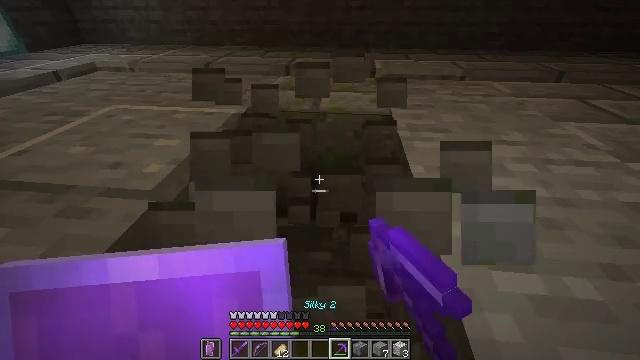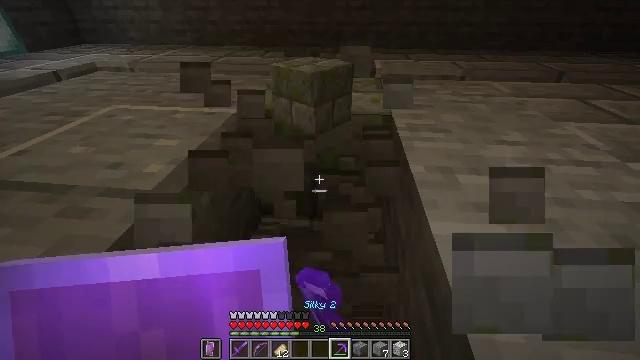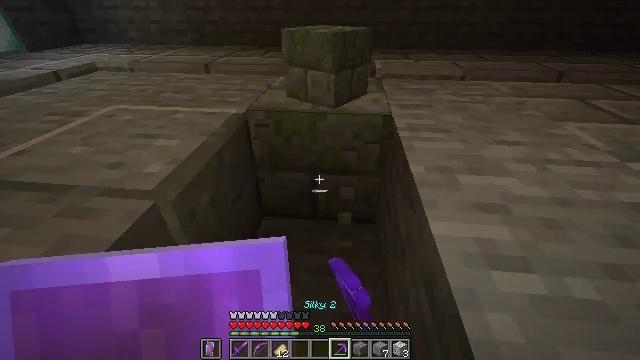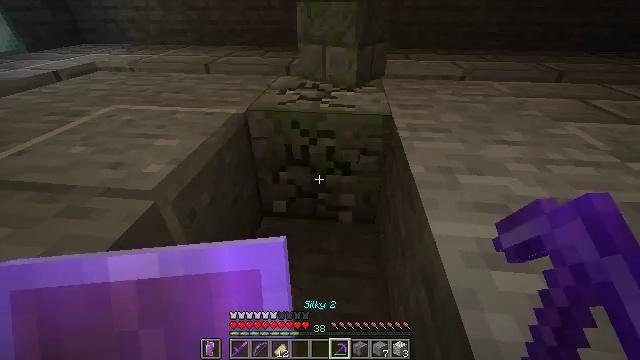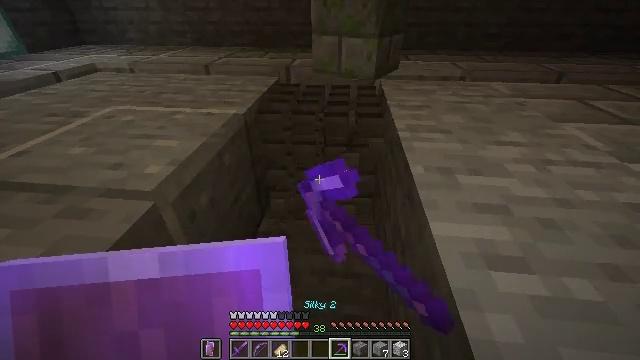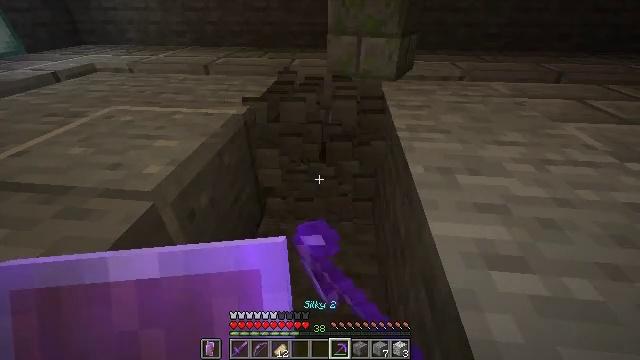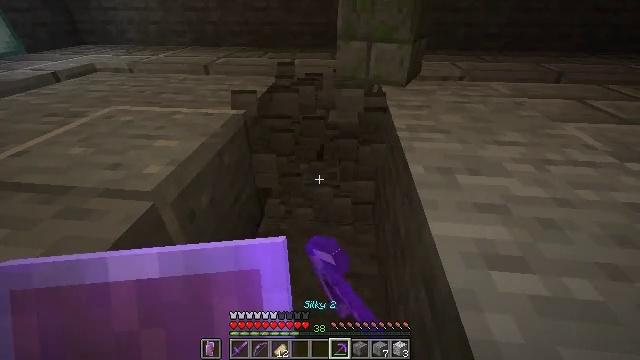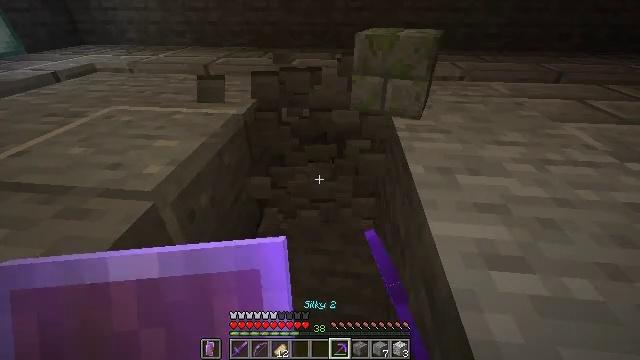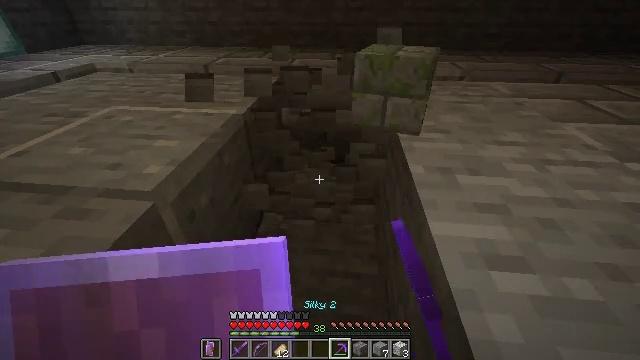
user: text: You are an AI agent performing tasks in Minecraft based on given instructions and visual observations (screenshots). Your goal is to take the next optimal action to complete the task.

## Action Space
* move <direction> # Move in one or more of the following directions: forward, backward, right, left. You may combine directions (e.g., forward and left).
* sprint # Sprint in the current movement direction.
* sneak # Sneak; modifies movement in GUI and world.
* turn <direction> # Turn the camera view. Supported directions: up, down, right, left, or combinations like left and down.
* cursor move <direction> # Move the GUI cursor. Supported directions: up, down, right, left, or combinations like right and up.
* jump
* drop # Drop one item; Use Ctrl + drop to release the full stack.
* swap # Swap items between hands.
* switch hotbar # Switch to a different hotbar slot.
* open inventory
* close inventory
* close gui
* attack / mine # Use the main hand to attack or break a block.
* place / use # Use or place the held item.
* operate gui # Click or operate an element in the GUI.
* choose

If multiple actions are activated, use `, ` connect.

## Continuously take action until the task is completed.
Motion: motion action
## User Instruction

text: Retrieve mossy stone bricks from a building.
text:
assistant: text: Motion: attack / mine
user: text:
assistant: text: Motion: attack / mine
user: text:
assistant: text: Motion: attack / mine
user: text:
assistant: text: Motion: attack / mine
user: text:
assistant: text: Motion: attack / mine
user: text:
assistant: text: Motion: attack / mine
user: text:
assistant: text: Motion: no_op
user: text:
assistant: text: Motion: no_op
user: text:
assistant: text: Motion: no_op